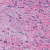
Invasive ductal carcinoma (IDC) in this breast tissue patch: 1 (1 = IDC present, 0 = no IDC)